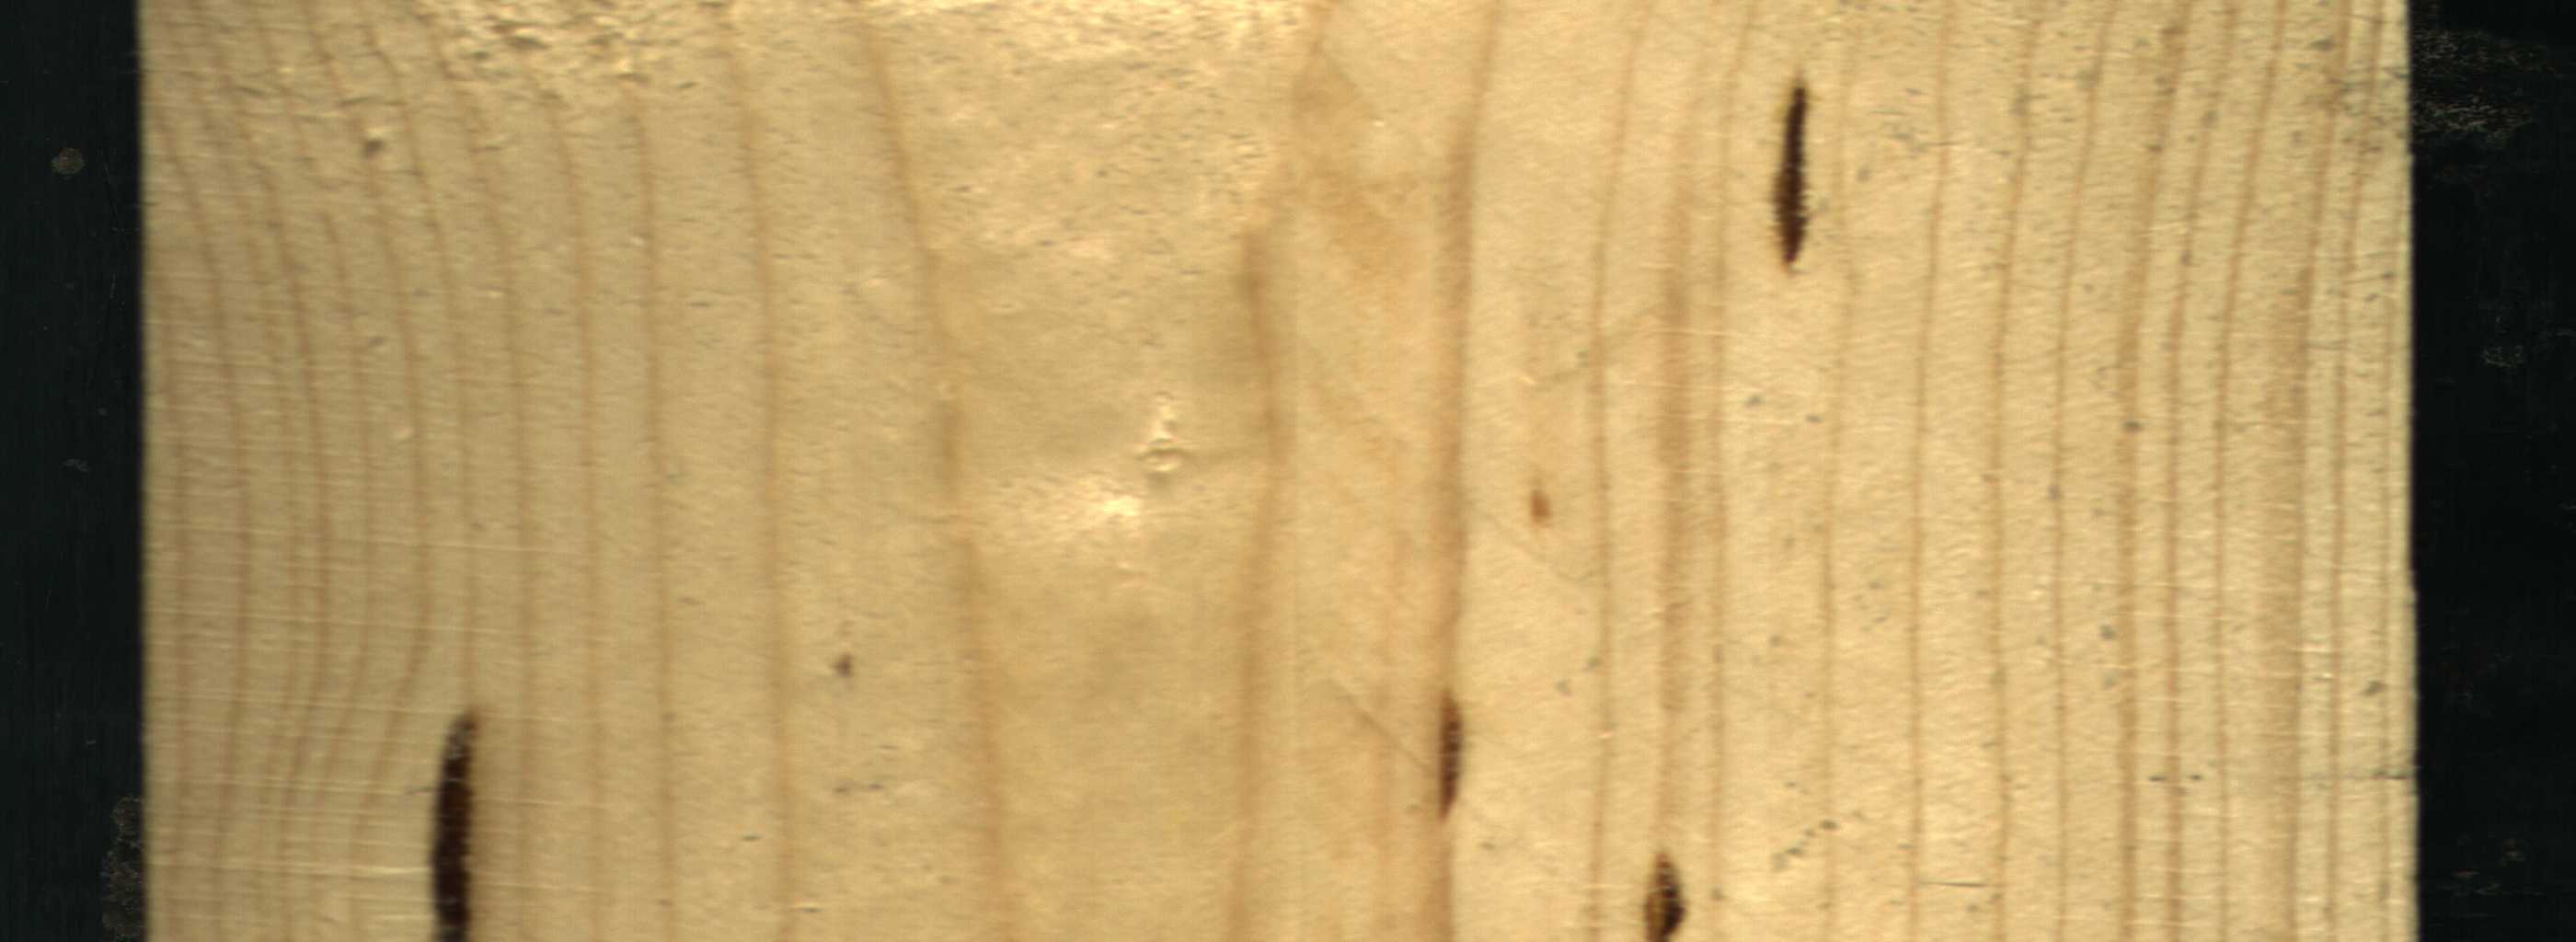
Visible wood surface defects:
resin
resin
resin
resin